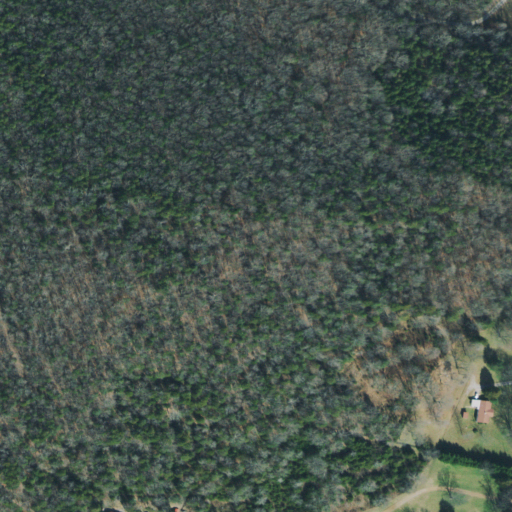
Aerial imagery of mountain in Tennessee named Yancey Knob containing mixed forest, deciduous forest, evergreen forest, pasture, and open development